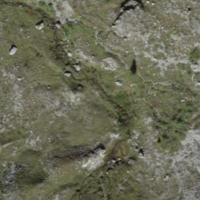
EUNIS habitat code: 23
Species observed at this site:
Miramella alpina